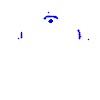
Particle: kaon